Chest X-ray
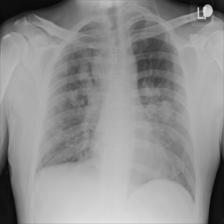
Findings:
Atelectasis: negative
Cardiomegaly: negative
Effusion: negative
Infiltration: negative
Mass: negative
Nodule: negative
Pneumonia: negative
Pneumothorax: negative
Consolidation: negative
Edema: negative
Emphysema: negative
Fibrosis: negative
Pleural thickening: negative
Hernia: negative